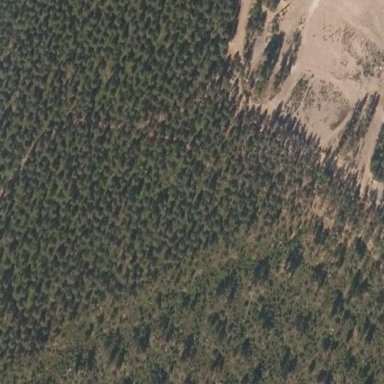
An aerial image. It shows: Evergreen needle-leaved forest.